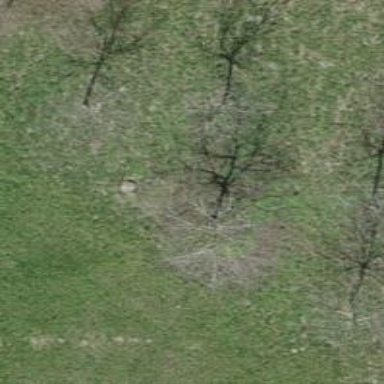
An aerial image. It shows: Beautiful tree in nature.